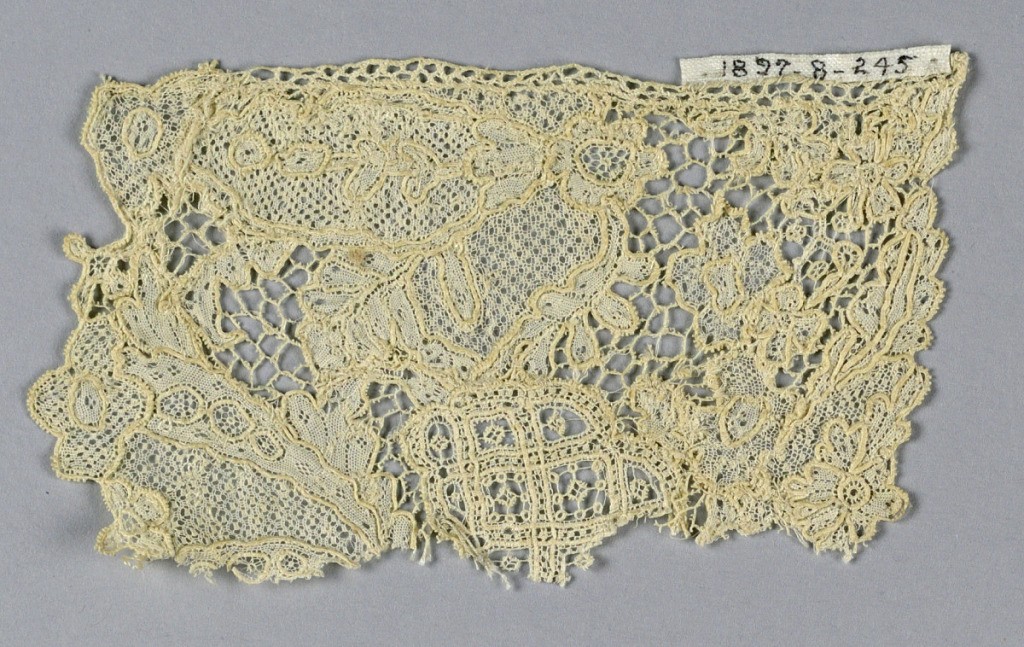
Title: Fragment
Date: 18th century
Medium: linen Technique: needle lace
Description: Fragment of Argentan, finely and closely worked, in an elaborate floral design.